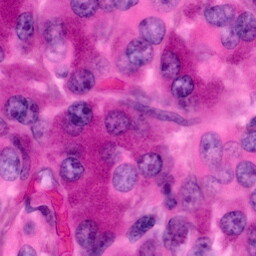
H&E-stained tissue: Pancreatic